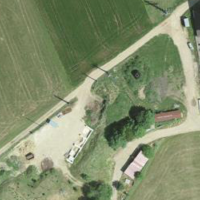
EUNIS habitat code: 52
Species observed at this site:
Tussilago farfara